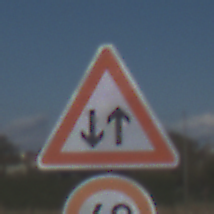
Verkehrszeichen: Gegenverkehr
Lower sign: Geschwindigkeit60
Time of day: MorningAfternoon
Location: Outdoor (Suburban)
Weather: PartlyCloudy
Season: NotSpecified
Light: Natural